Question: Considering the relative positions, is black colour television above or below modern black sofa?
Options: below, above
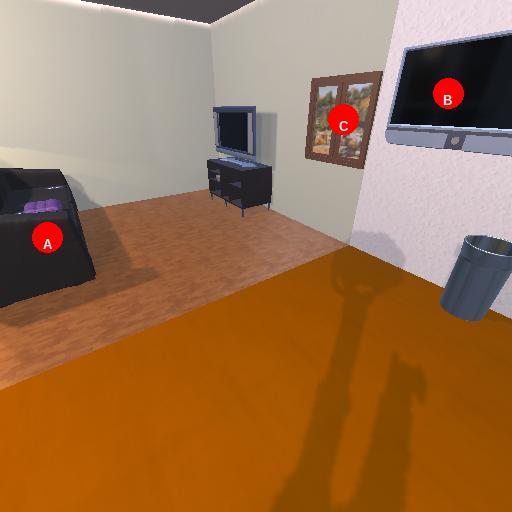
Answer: below